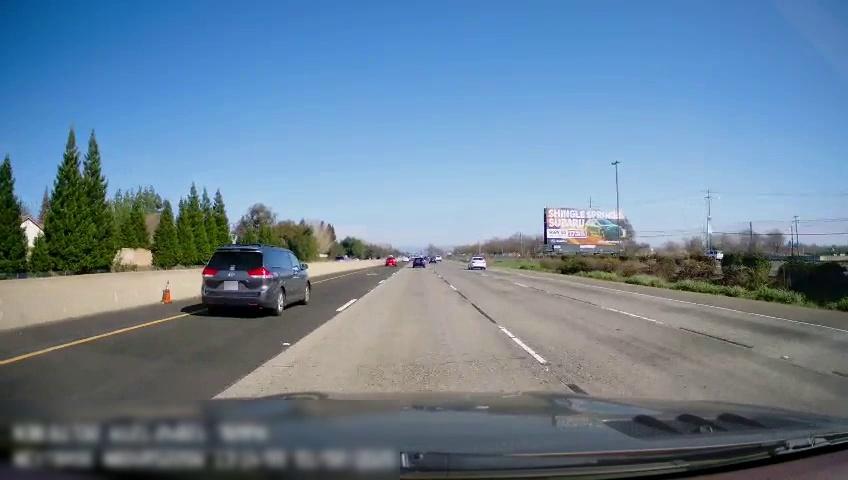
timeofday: Day
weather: Sunny
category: Drivable Space
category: Vehicles | SUV
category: Vehicles | Car
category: Vehicles | Car
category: Vehicles | Car
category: Vehicles | SUV
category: Lanes | Current Lane
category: Lanes | Current Lane
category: Lanes | Current Lane
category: Lanes | Alternate Lane
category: Lanes | Alternate Lane